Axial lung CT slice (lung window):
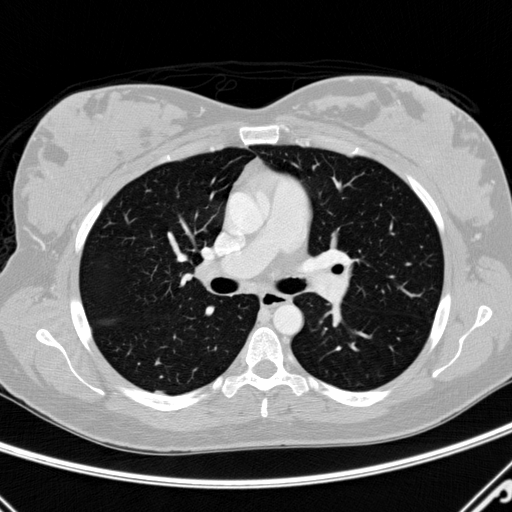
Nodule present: yes
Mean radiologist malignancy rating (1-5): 3